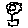
Label: flower